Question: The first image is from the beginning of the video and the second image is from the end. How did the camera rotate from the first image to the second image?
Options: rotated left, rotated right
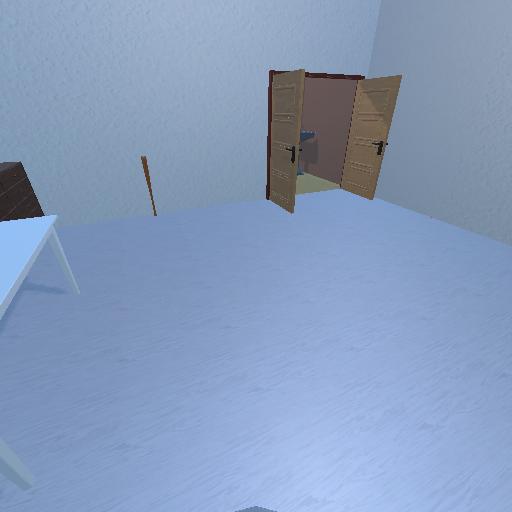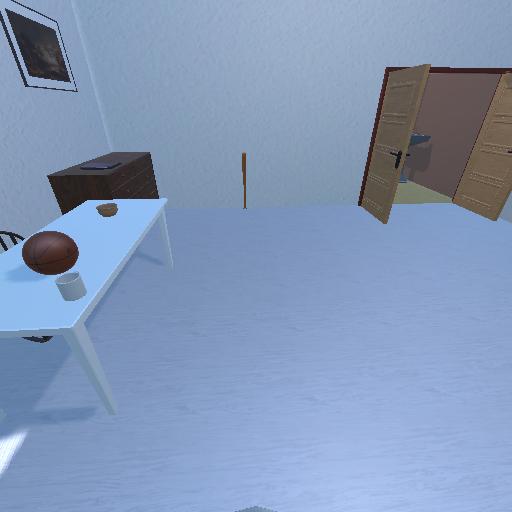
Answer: rotated left